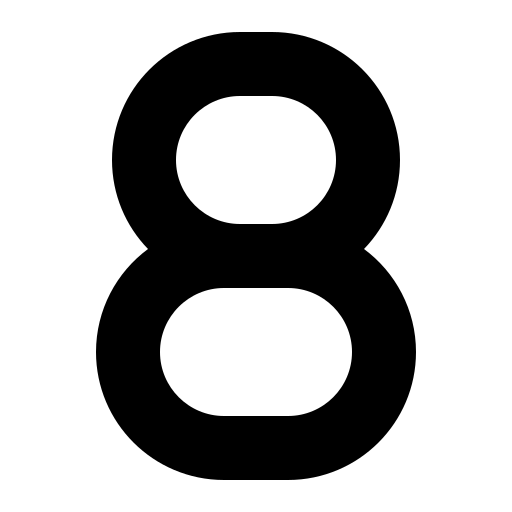
Tags: icon, FontAwesome, fa-icon, solid, 8